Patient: sex F, age 61
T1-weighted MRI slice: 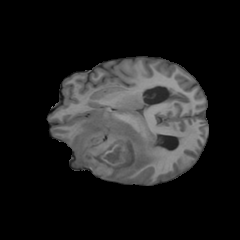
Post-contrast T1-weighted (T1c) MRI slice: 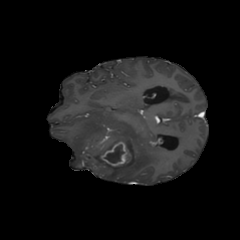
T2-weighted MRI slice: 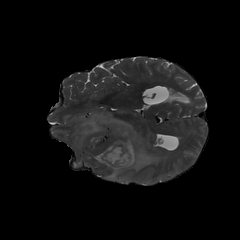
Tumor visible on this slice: yes
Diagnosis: Glioblastoma, IDH-wildtype
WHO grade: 4